Question: I'm creating a Prestashop 1.5 module, In the module Back office customization i got this error behind the input text

Notice: Undefined index: name in /var/www/presta/cache/smarty/compile/7d2a4e588611a8a1dd049f82d14a4ae0b20fe990.file.form.tpl.php on line 228
line 228 is like this
'''
<?php $_smarty_tpl->tpl_vars['value_text'] = new Smarty_variable($_smarty_tpl->tpl_vars['fields_value']->value[$_smarty_tpl->tpl_vars['input']->value['name']], null, 0);?>
'''
It lookes like it's related with input text value.
'name' is the input text name. I don't know how to fix this problem
my 'displayForm' function code is here
'''
public function displayForm()
{
$default_lang = (int)Configuration::get('PS_LANG_DEFAULT');
$id_lang = (int)Context::getContext()->language->id;
$categories = $this->getCMSCategories(false, 0, (int)$id_lang);
$options = array();
foreach ($categories as $category)
{
$pages = $this->getCMSPages((int)$category['id_cms_category'], false, (int)$id_lang);
foreach ($pages as $page){
// var_dump($page['meta_title']);exit;
$radioelement =array(
'id' => 'id_cms'.(int)$page['id_cms'],
'value' => (int)$page['id_cms'],
'label' => $page['meta_title']
);
$options[] = $radioelement;
}
}
//$spacer = str_repeat('&nbsp;', $this->spacer_size * (int)$depth);
$fields_form[0]['form'] = array(
'legend' => array(
'title' => $this->l('Settings'),
),
'input' => array(
array(
'type' => 'text', // This is a regular <input> tag.
'label' => $this->l('Name'), // The <label> for this <input> tag.
'name' => 'name', // The content of the 'id' attribute of the <input> tag.
'size' => 50, // The content of the 'size' attribute of the <input> tag.
'required' => true, // If set to true, this option must be set.
'desc' => $this->l('Please enter your name.') // A help text, displayed right next to the <input> tag.
),
array(
'type' => 'radio',
'label' => $this->l('choose a cms page'),
'name' => 'id_cms',
'class' => 't',
'values' => $options,
'is_bool' => false,
'required' => true
)
),
'submit' => array(
'title' => $this->l('Save'),
'class' => 'button',
'name'=>'submitCmsReadMore'
)
);
$helper = new HelperForm();
// Module, t oken and currentIndex
$helper->module = $this;
$helper->name_controller = $this->name;
$helper->token = Tools::getAdminTokenLite('AdminModules');
$helper->currentIndex = AdminController::$currentIndex.'&configure='.$this->name;
// Language
$helper->default_form_language = $default_lang;
$helper->allow_employee_form_lang = $default_lang;
// Title and toolbar
$helper->title = $this->displayName;
$helper->show_toolbar = true; // false -> remove toolbar
$helper->toolbar_scroll = true; // yes - > Toolbar is always visible on the top of the screen.
$helper->submit_action = 'submitCmsReadMore';
$helper->toolbar_btn = array(
'save' =>
array(
'desc' => $this->l('Save'),
'href' => AdminController::$currentIndex.'&configure='.$this->name.'&save'.$this->name.
'&token='.Tools::getAdminTokenLite('AdminModules'),
),
'back' => array(
'href' => AdminController::$currentIndex.'&token='.Tools::getAdminTokenLite('AdminModules'),
'desc' => $this->l('Back to list')
)
);
// Load current value
$helper->fields_value['MOD_CMS_READ_MORE_ID_CMS'] = Configuration::get('MOD_CMS_READ_MORE_ID_CMS');
$helper->fields_value['MOD_CMS_READ_MORE_NB_CHARS'] = Configuration::get('MOD_CMS_READ_MORE_NB_CHARS');
return $helper->generateForm($fields_form);
}
'''
Thank you in advance.
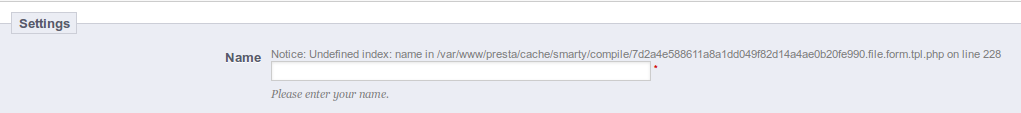
Answer: I think you need to add default values for forms inputs:
'''
// Load current value
$helper->fields_value['MOD_CMS_READ_MORE_ID_CMS'] = Configuration::get('MOD_CMS_READ_MORE_ID_CMS');
$helper->fields_value['MOD_CMS_READ_MORE_NB_CHARS'] = Configuration::get('MOD_CMS_READ_MORE_NB_CHARS');
$helper->fields_value['name'] = 'nombre'; //If you want an empty value simply use ''
$helper->fields_value['id_cms'] = 'value3';
'''
I'm making my first module and use switch sentence to know if I'm creating new values or modifying an existing value:
'''
switch($action) {
case 'new':
$helper->fields_value['name'] = ''; //Empty input
$helper->fields_value['id_cms'] = 'value1'; //Default value selected
break;
case 'edit':
$data = Db::getInstance()->getRow('SELECT * FROM ''._DB_PREFIX_.'table' WHERE id = '.$_POST["id"].''); //Recover from data from database using id passed trough $_POST["id"].
$helper->fields_value['name'] = $data["name"]; //Name from database
$helper->fields_value['id_cms'] = $data["id_cms"]; //Radio value from database
break;
}
'''
variable came from previous form passed trough $_POST["action"] in a previous "edit" submit button. and for example came from an hidden input un the previous form.